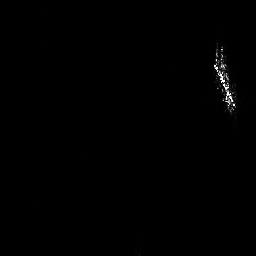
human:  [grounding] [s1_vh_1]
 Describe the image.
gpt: In the satellite image, there is  <ref>1 large ship </ref> <box>[[81, 15, 92, 44, 0]]</box> located at top right.